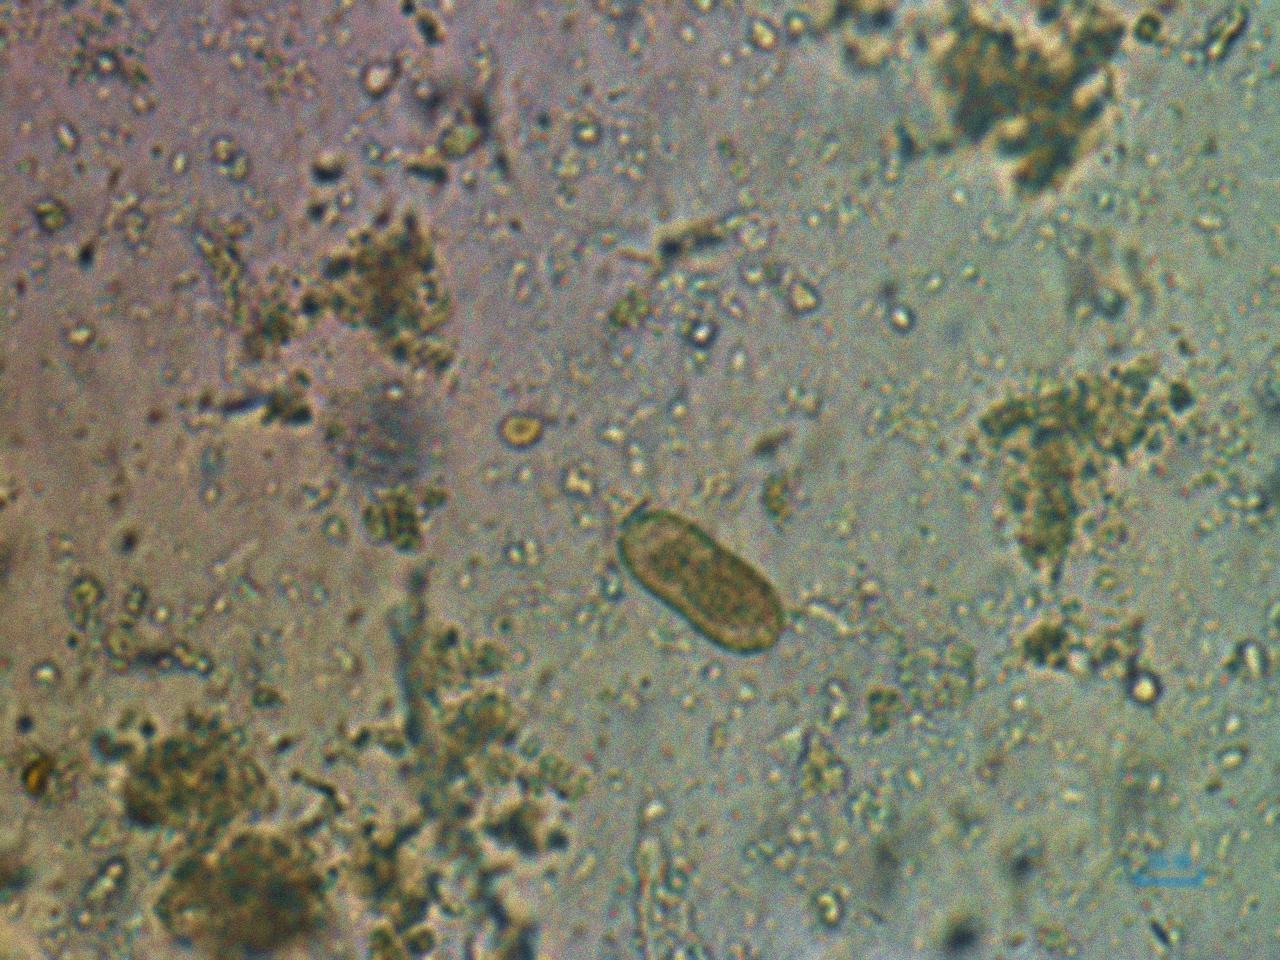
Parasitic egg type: Capillaria philippinensis